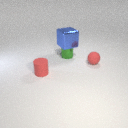
small green metal cylinder to the left of small red rubber sphere